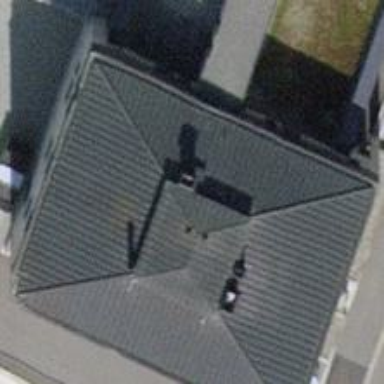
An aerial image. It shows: Building with flat grey roof and beige walls.